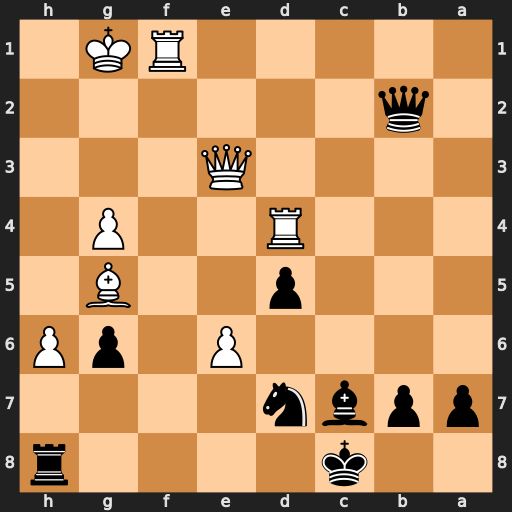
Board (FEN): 2k4r/ppbn4/4P1pP/3p2B1/3R2P1/4Q3/1q6/5RK1
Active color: b
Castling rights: -
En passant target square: -
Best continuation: Qh2#